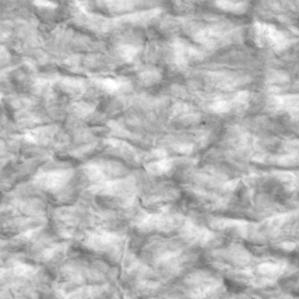
Label: non_frost